Question: I'm binding the following function to a toggle button I have created to hide/unhide content that is located bellow the button, but on an other level in the DOM.
'''
var togglelabel = packagehead.append("<div>").children().last().addClass("togglewrap").append("<label>")
.children().last().addClass("toggle android header-toggle")
.on('click', function(){
$(this).parent().parent().next('.hidable').toggle();
});
'''
The html structure looks like this:
'''
<div>
<div class="packageheader">
<span>Package #1501</span>
<div class="togglewrap">
<label class="toggle android header-toggle">
<input type="checkbox">
<p>
<span>More</span>
<span>Less</span>
</p>
<a class="slide-button">
</a>
</label>
</div>
</div>
<br>
<p class="hidable">
<pre>content here</pre>
</p>
</div>
'''
This code doesn't work to hide the '<p>' with the class '.hidable'.
I've tried 'debugging' the code using console.log() to see what element 'this' represents and found that it does, as expected, represent the label element.
So I thought that using the following chain:
'''
$(this).parent().parent().next('.hidable').toggle();
'''
Would correctly go 2 levels up to the '<div class="packageheader">' and then take the next sibling with the class hidable, which would be '<p class="hidable">'
Here is a screenshot of the structure, to be sure I didn't miss anything:

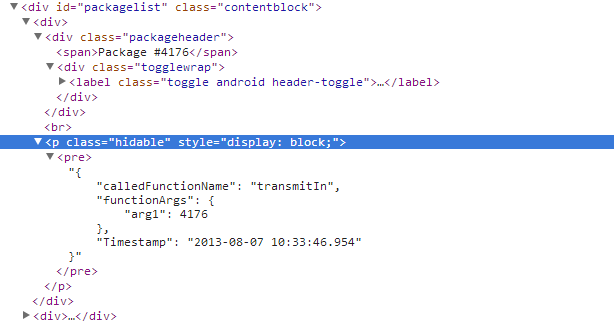
Answer: You can do this :
'''
$(this).closest('.packageheader').nextAll('.hidable').first().toggle();
'''
Note that it's slightly preferable to use 'closest' instead of 'parent().parent()' as it won't break as easily when the HTML changes and it's easier for the maintainer to decipher what the code does.
Note also that your HTML is invalid, you can't have a 'PRE' inside a 'P'.
<URL>